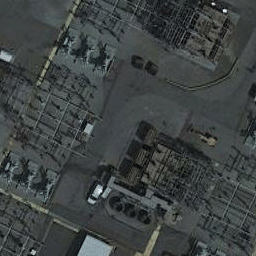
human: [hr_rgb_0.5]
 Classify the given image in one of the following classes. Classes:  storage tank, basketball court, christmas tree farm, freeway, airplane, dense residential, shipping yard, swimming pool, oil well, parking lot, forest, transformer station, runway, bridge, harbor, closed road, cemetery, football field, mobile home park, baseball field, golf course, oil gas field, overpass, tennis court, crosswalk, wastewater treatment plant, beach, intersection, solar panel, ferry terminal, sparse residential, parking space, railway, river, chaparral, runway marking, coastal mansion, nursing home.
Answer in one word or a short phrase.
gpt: transformer station